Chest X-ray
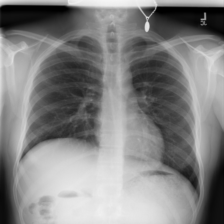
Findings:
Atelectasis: negative
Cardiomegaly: negative
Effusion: negative
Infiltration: positive
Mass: negative
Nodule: negative
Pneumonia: negative
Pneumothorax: negative
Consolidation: negative
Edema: negative
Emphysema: negative
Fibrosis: negative
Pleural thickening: negative
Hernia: negative